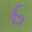
Label: 6